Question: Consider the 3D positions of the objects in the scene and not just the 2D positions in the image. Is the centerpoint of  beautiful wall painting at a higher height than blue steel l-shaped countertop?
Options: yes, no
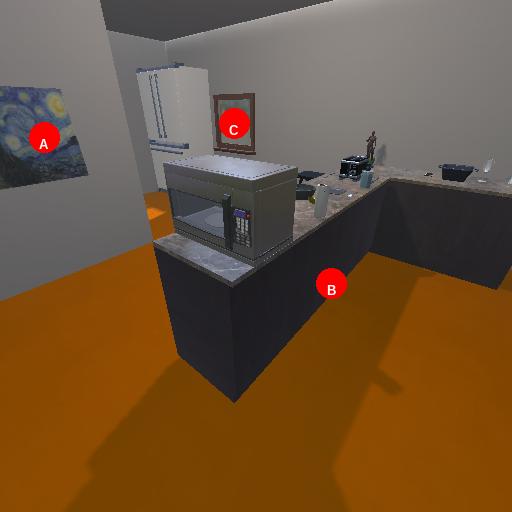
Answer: yes